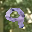
Label: 9